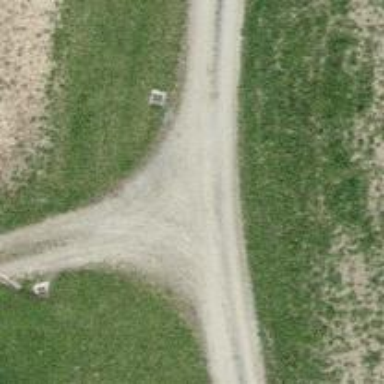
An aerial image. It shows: Gravel track with grade 2 quality.